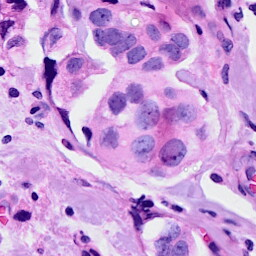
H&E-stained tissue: Breast